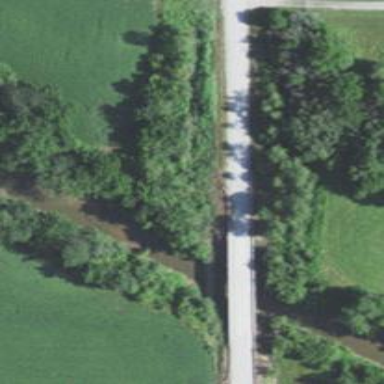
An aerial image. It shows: Unclassified road on bridge.